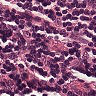
Metastatic tissue present: no